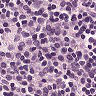
Metastatic tissue present: no